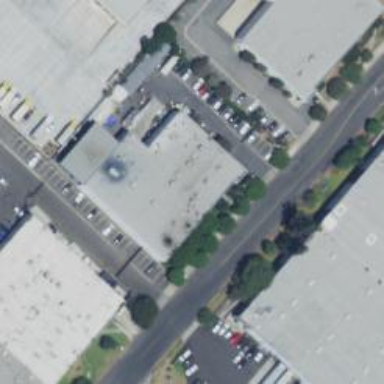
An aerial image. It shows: Warehouse building.